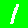
Digit: 1